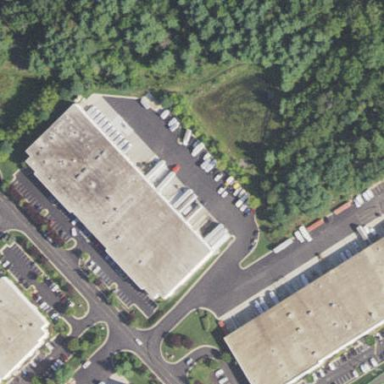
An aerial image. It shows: Industrial building.